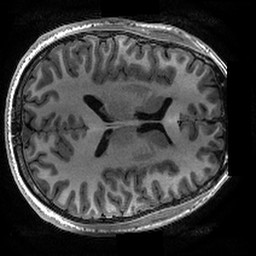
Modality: T1w
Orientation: axial
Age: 25
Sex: male
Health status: healthy
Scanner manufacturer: ge
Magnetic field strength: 3 T
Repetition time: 0.006652 s
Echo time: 0.002928 s